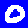
Digit: 0